Question: I'm creating an Android app and I want to put a lot of short items to Spinner. Basically, it works:

But it doesn't work as I want. As you can see, there is a lot of items which have a very short text. It means that user may be forced to scroll a lot to find an item (s)he want. What I want to do is to put items in multiple columns, but I don't know how to do it. I searched in the internet for a while and the only solutions I've found were "how to put multiple columns in 1 item" - what I want is "how to put items in multiple columns".
Thanks.
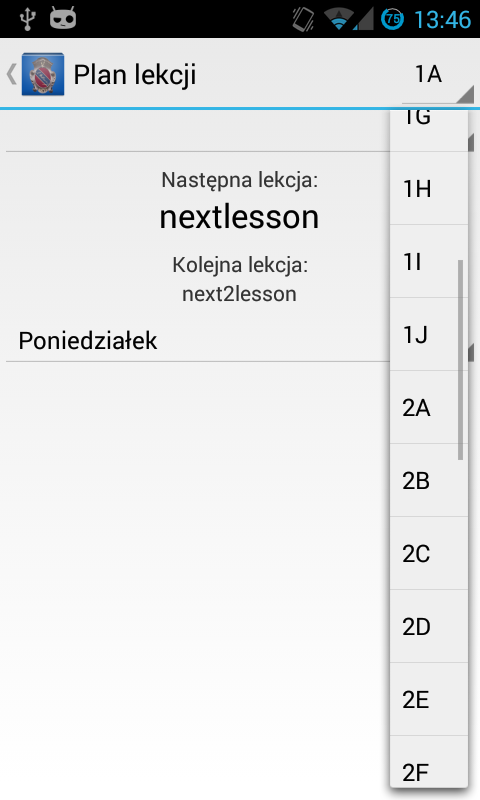
Answer: First you should create your custom spinner adapter. Then, you can put 3 textviews in a row in your list.
On the getView function of your adapter:
1)Instantiate your custom layout (which has 3 textviews)
2)Give each textview a tag like this:
'''
String mTag1=String.valueOf((position*3)-2);
String mTag2=String.valueOf((position*3)-1);
String mTag3=String.valueOf((position*3));
yourtextview1.setTag(mTag1);
...
// in position 1 you'll get 1-2-3, for position 2 it is 4-5-6 etc.
'''
Thus you can assign the same onClickListener to them. (You should do this in getView function too)
Finally, on the onClick listener, get the clicked item's tag, convert it to integer (which is your items position on the list), get the item on the list with this position, and set your spinner's text with it.